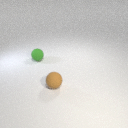
small green rubber sphere to the left of small brown rubber sphere